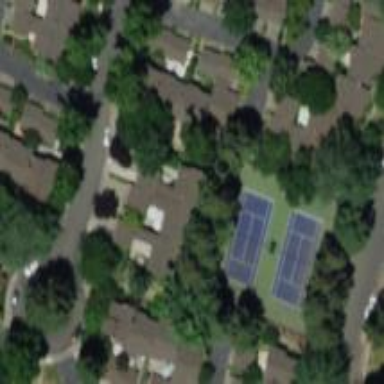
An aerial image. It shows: Tennis court in leisure pitch.